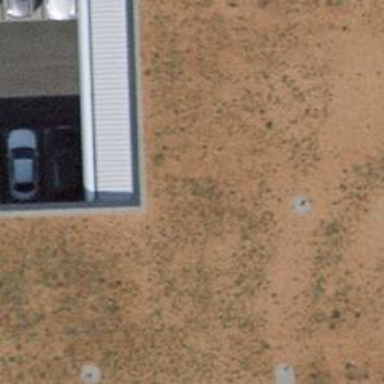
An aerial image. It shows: Car shop.